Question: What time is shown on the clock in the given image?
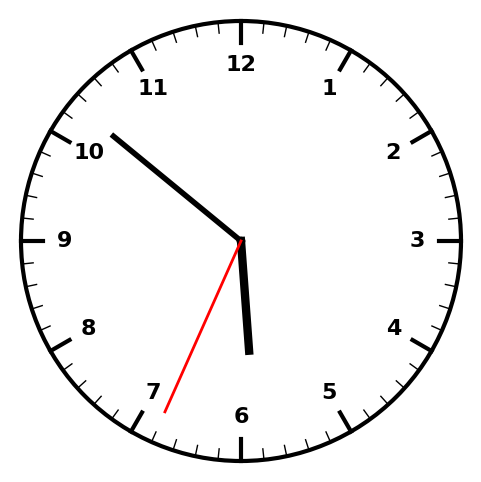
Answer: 05:51:34